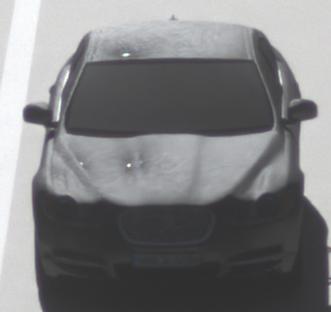
Make: Jaguar
Model: XF 3.0 V6
Detailed model: XF (X250) Limousine
Model produced from: 2010/02
Model produced until: 2010/10
Doors: 4
Color: gray
Road condition: dry road
Daytime: morning or afternoon
Contrast: medium contrast